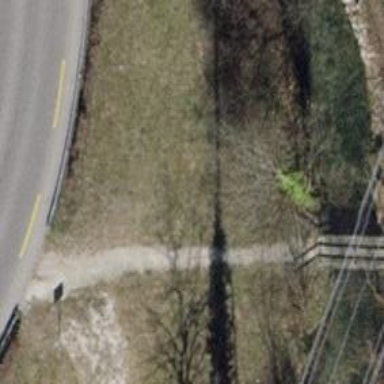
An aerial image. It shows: Unpaved path.